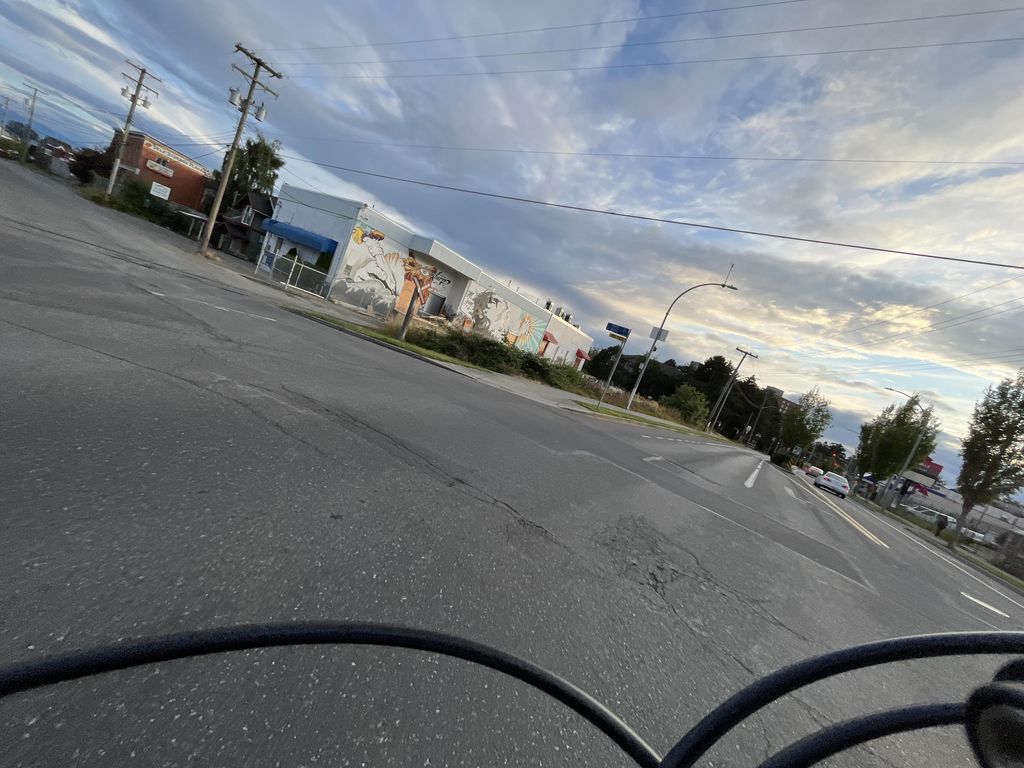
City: victoria